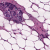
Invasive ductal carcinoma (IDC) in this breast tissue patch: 0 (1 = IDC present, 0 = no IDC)